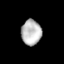
Tissue: skin
Cell type: Epithelial cells
Senescence score: 0.8685
Nuclear area (px): 500
Mean DAPI intensity: 184.738